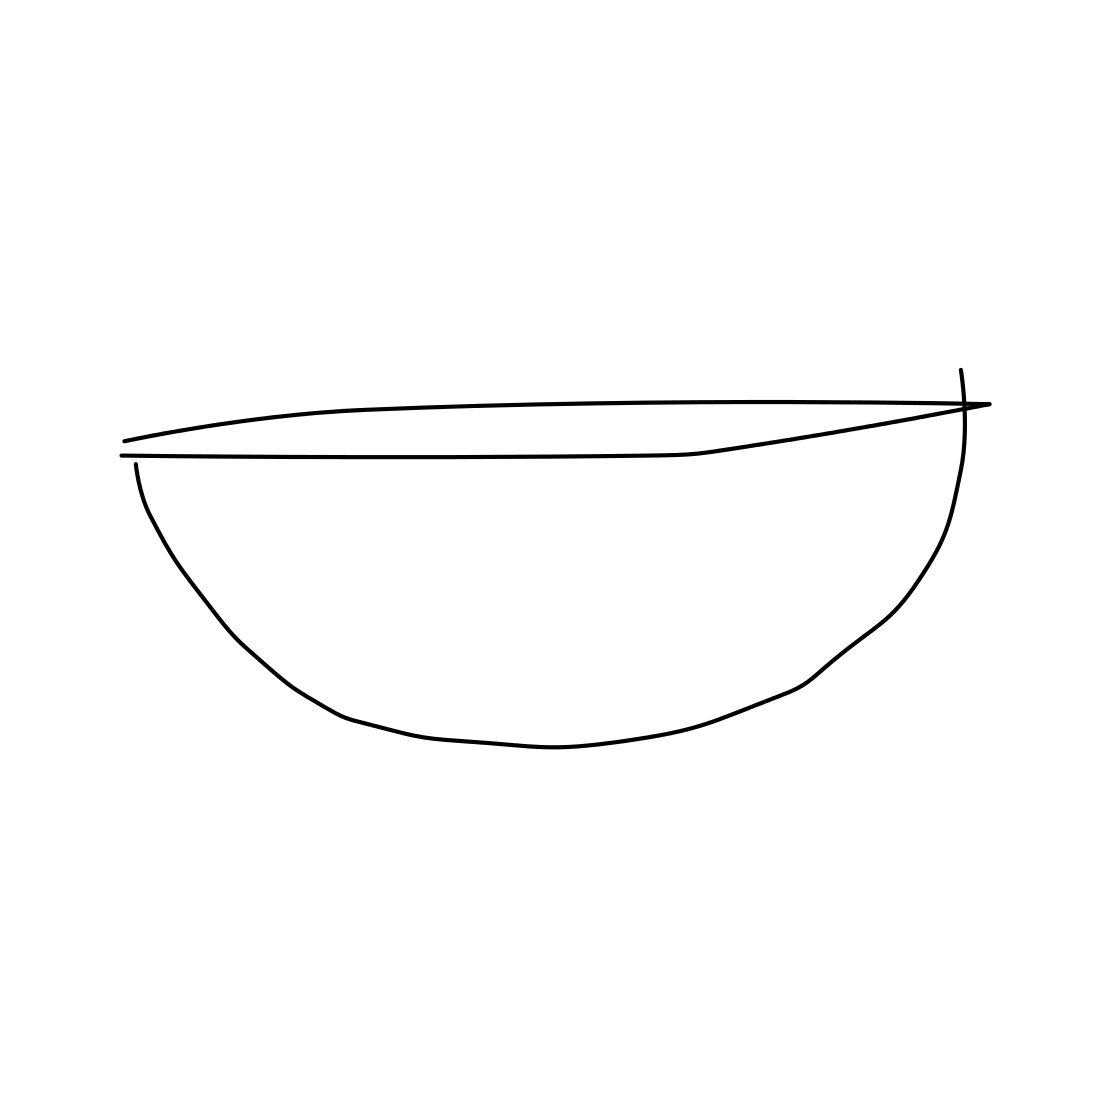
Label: bowl